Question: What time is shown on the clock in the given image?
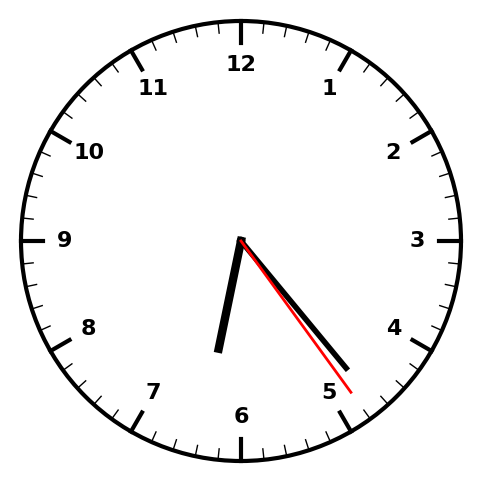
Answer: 06:23:24